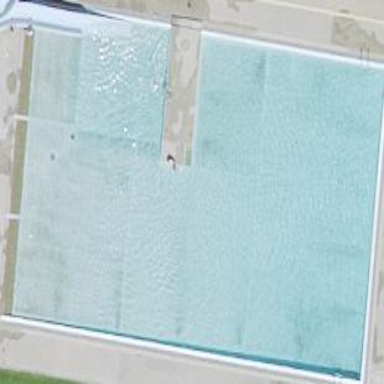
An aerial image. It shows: Swimming pool located in leisure land.